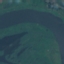
Land use / land cover class: River